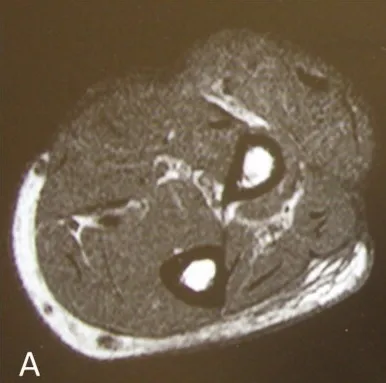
Images prior to reoperation. (A) MRI T1 weighted image.
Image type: radiology (mri)